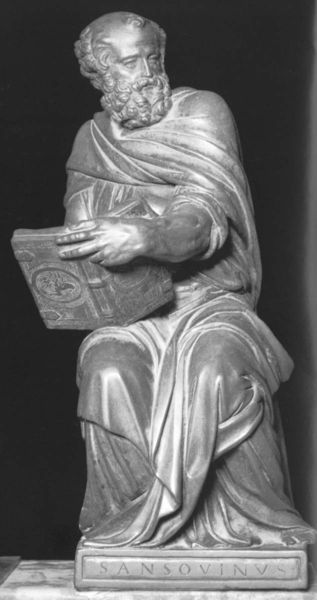
Titel: Hl. Markus
Künstler: Jacopo Sansovino
Standort: Venedig, S. Marco (EU - I - Venetien)
Schlagwörter: hand, mann, marmor, blick, bart, arm, mensch, sockel, stein, figur, gewand, sitzend, locken, skulptur, statue, alter mann, faltenwurf, plastik, philosoph, buch, denken, denkmal, einband, antik, toga, gelehrter, guss, grieche, petrus, latein, sokrates, paulus, grrau, sansovinus, sansovino, sansouinus, sonsovinus